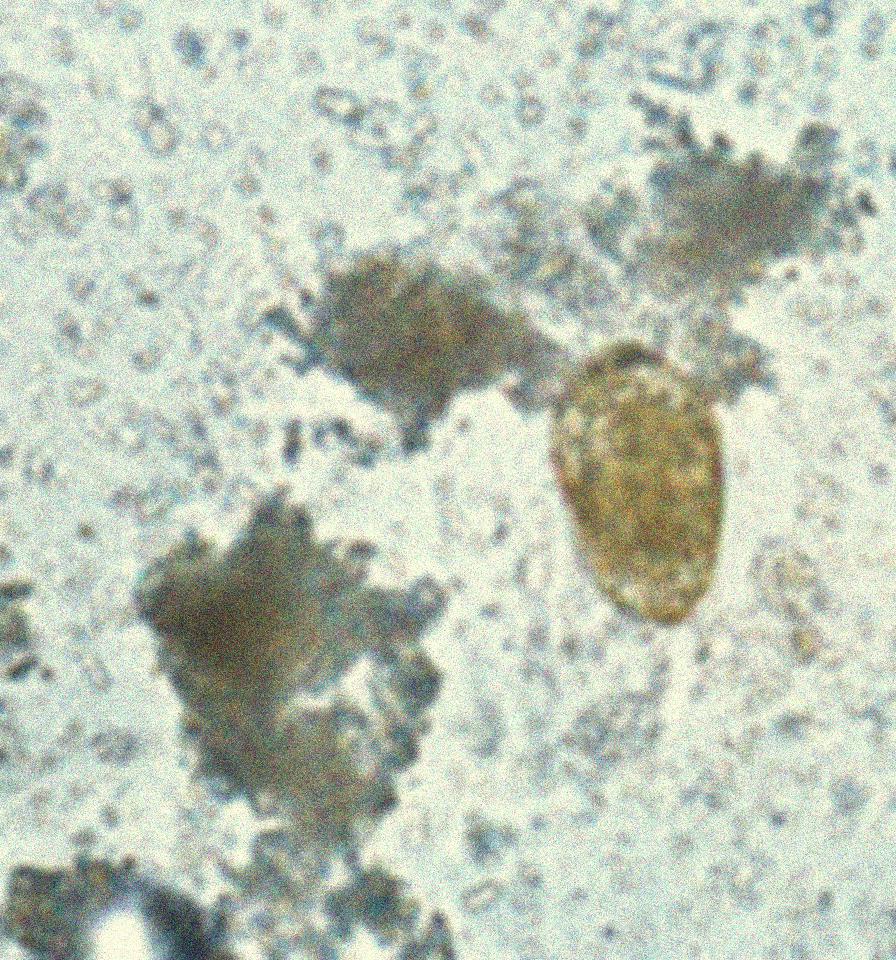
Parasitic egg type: Paragonimus spp